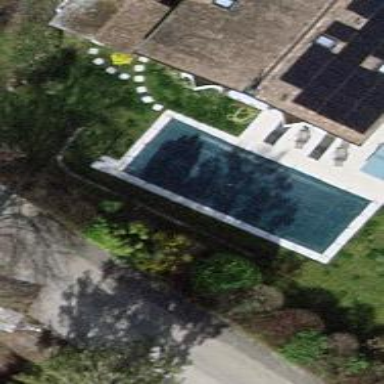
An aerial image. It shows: Swimming pool located in leisure land.